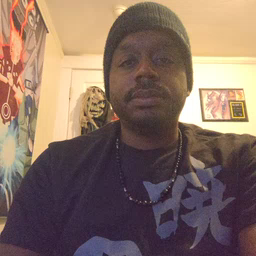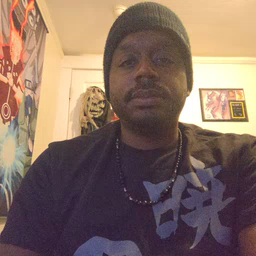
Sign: chocolate